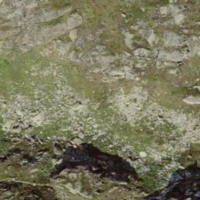
EUNIS habitat code: 31
Species observed at this site:
Micranthes stellaris